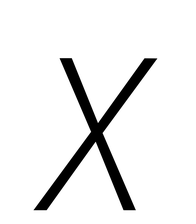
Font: Roboto-Italic_Condensed_ExtraLight_Italic